高三 · 立体几何学
18. 如图, 一个广告气球被一束入射角为 $\alpha$ 的平行光线照射, 其投影是一个长半轴为 $5 \mathrm{~m}$ 的椭圆，则制作这个广告气球至少需要的面料是

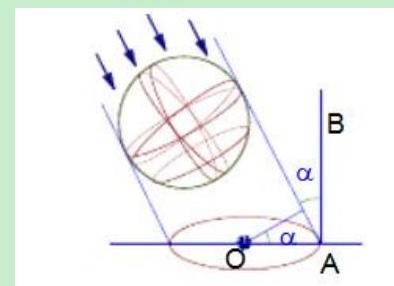
答案: $100 \pi \cos ^{2} \alpha m^{2}$
解析: ：解答: $\because$ 长半轴为 $\mathrm{OA}=5, \angle \mathrm{AOB}=\alpha$,

设气球半径为 $\mathrm{r}$,

则 $\mathrm{r}=5 \cos \alpha$,

$\therefore \mathrm{S}=4 \pi \mathrm{r}^{2}=100 \pi \cos ^{2} \alpha \mathrm{m}^{2}$.

故答案: $100 \pi \cos ^{2} \alpha \mathrm{m}^{2}$.

分析: 本题主要考查了平行射影, 解决问题的关键是根据平行射影根据平行投影的性质, 我们可得气球与投影所得椭圆之间的关系为: 椭圆的短轴长等于球半径, 椭圆的长轴长等与球半径除以 $\cos \alpha$, 根据椭圆的长半轴为 $5 \mathrm{~m}$, 我们易求出广告气球的半径, 进而得到球的表面积, 即制作这个广告气球需要的面料.